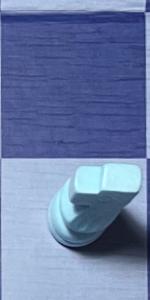
Label: Knight_White